Interaction volume radius: 5 \u00c5
Interaction volume height: 20 \u00c5
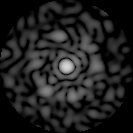
Disorder parameter: 0.8527